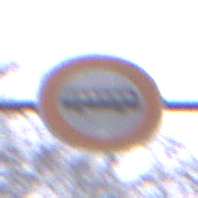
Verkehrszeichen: VerbotKraftomnibusse
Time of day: Midday
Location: Outdoor (Nature)
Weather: Overcast
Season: Autumn
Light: Natural